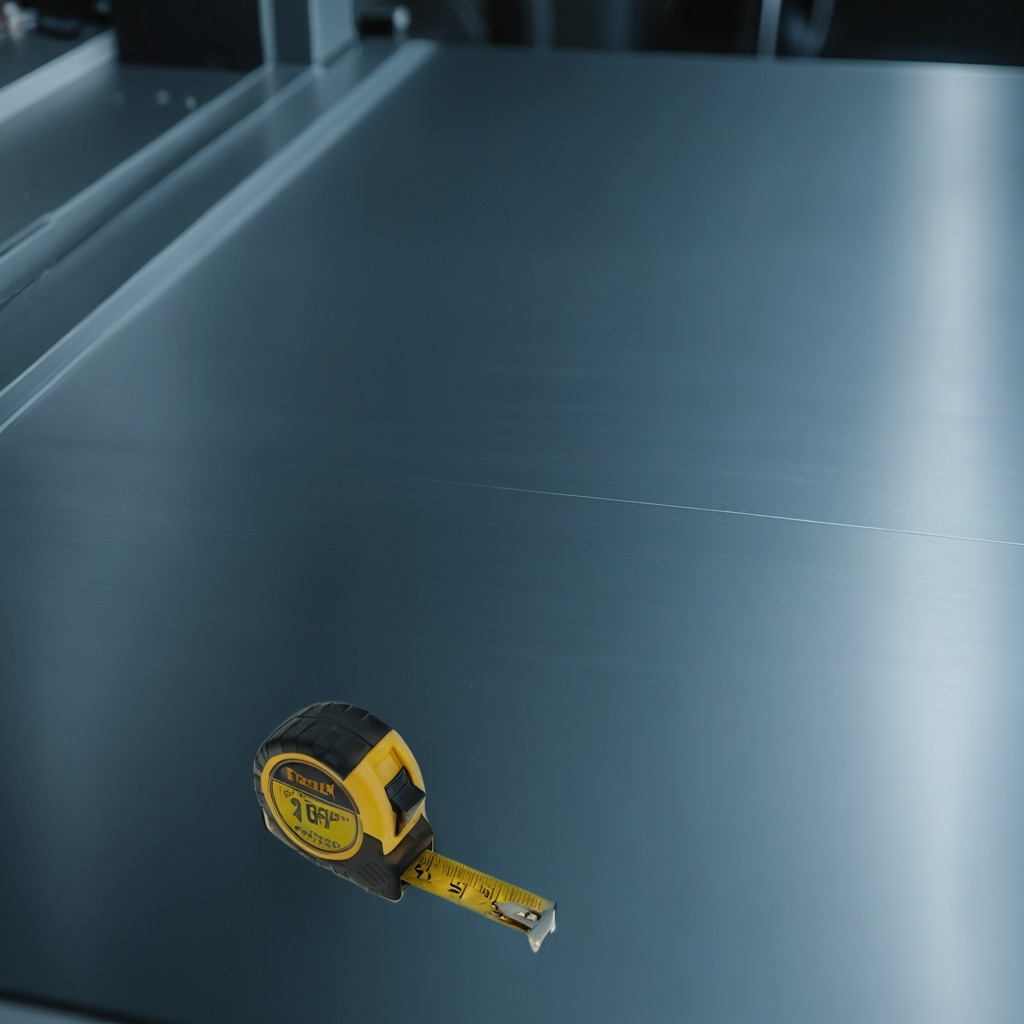
A measuring tape is lying on the metal table in a machine shop under fluorescent lights.